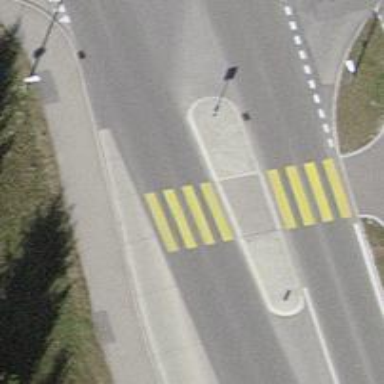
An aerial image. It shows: Uncontrolled crossing with island and markings on the road.